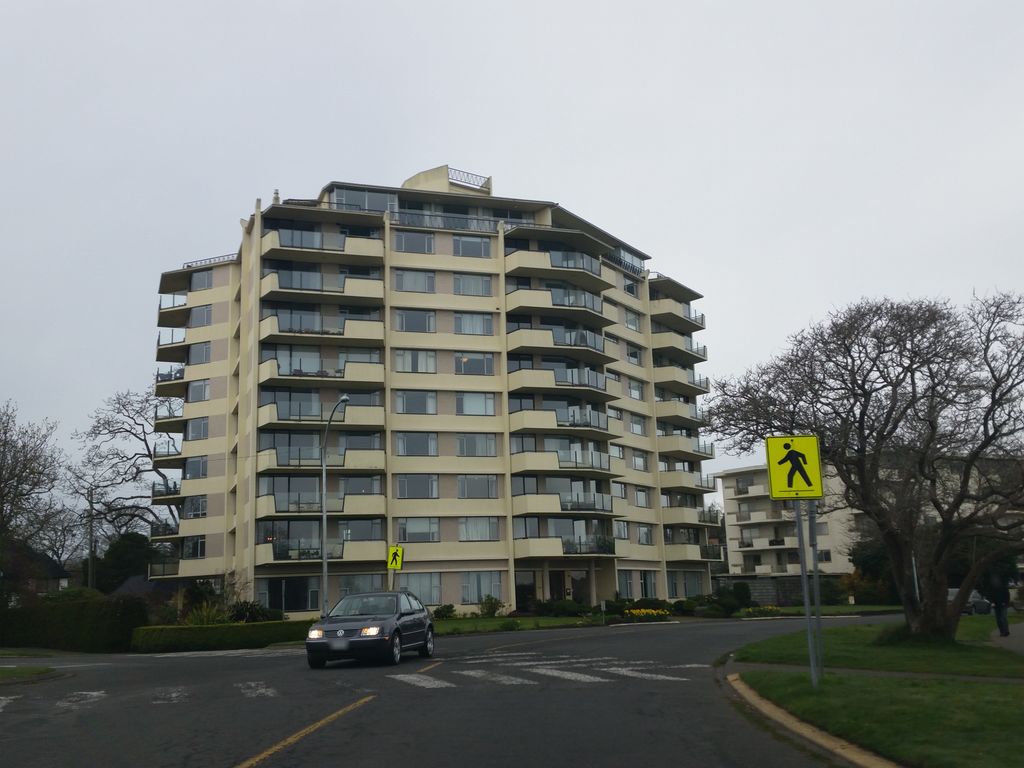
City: victoria